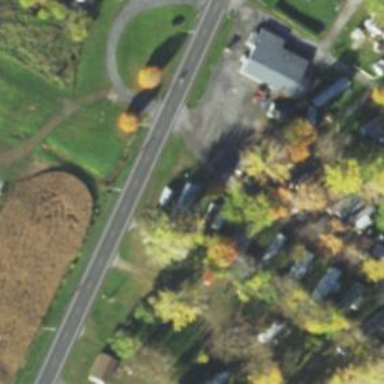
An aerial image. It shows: Asphalt road classified as primary highway.